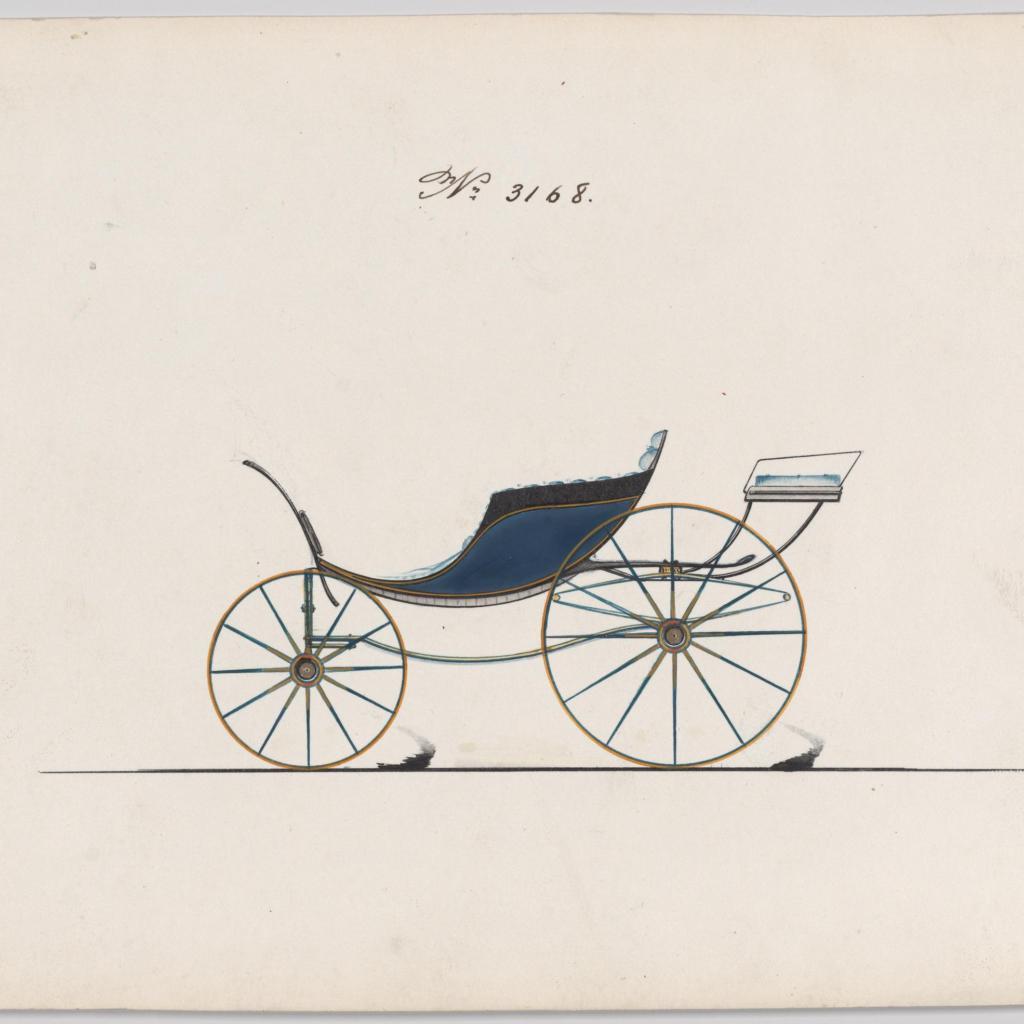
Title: Design for Pony Phaeton, no. 3168
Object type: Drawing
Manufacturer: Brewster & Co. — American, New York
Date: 1875
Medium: Pen and black ink watercolor and gouache
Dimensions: Sheet: 6 3/8 x 9 in. (16.2 x 22.9 cm)
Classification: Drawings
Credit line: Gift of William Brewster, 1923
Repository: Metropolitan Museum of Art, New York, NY